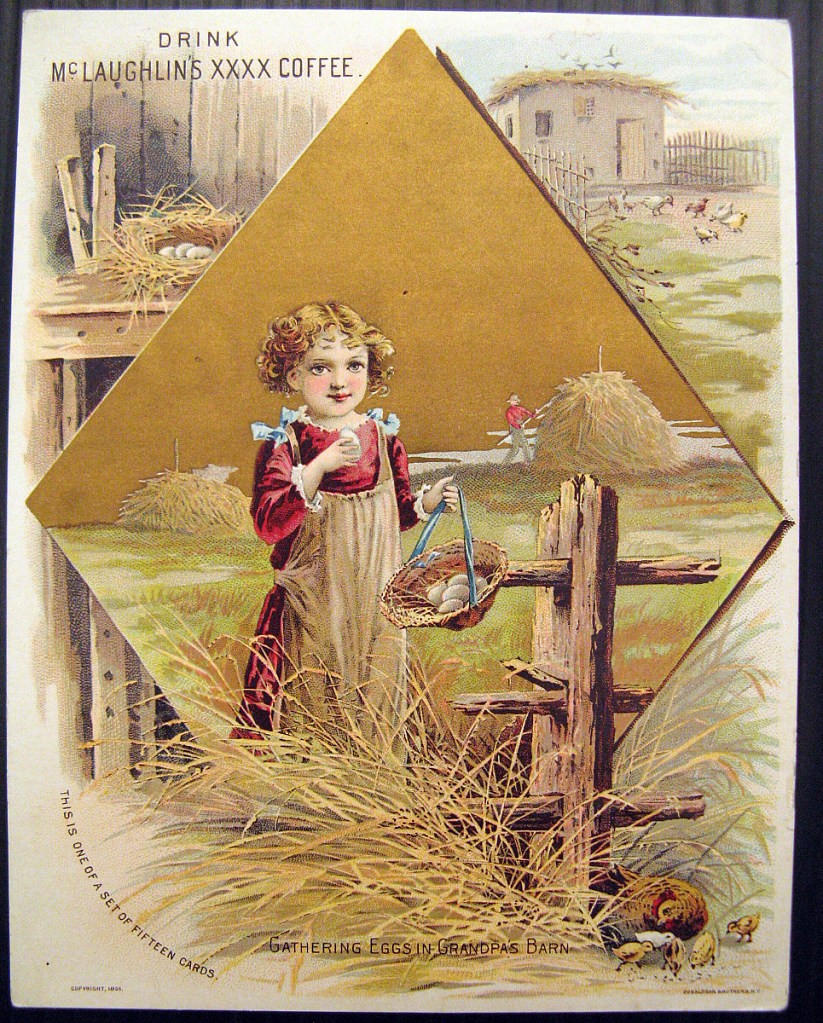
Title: Drink McLaughlin's XXXX Coffee / Gathering Eggs in Grandpa's Barn
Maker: Donaldson Brothers, American, active late 19th century
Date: ca. 1891
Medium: Chromolithograph
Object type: Trade card
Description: Image of a small girl standing in front of a fence and haying holding a basket of eggs in one hand and a single egg in the other.  At the top left corner a glimpse of a hens' nest, at upper right corner a view of a farm.